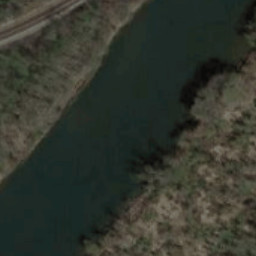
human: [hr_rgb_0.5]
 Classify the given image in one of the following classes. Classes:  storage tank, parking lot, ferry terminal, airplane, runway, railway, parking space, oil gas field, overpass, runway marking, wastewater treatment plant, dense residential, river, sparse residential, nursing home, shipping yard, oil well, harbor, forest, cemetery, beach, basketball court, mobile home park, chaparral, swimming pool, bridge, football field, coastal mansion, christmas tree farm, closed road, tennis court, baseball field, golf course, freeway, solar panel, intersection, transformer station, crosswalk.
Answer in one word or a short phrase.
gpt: river